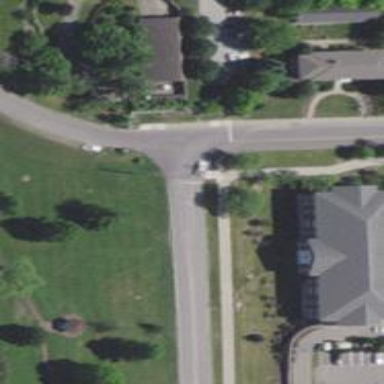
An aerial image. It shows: Tertiary road.